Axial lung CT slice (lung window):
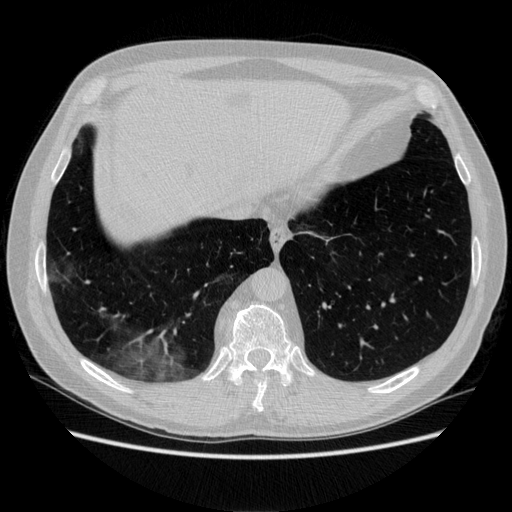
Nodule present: no